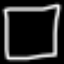
Label: square